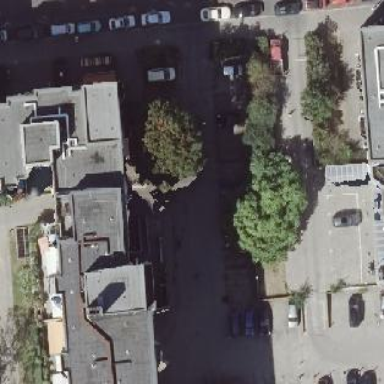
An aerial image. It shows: Parking area with surface.